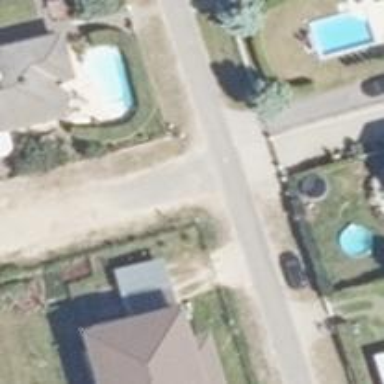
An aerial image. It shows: Residential road.